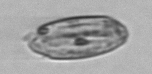
Label: Katodinium_or_Torodinium